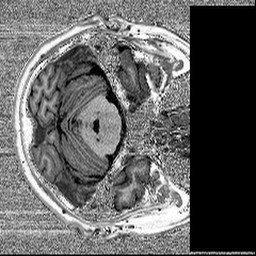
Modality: MP2RAGE
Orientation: axial
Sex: male